Question: is it possible to change the currently selected tab of a tabControl in Dynamics NAV 2009 R2 via code?
Classic Client - Dynamics NAV 2009 R2

When I press the button 'Show second Tab', the tabPage should switch from the currently selected ('Allgemein') to 'Tab2'
I couldn't find anything about switching tabs in a tabControl in Navision
Thanks in advance
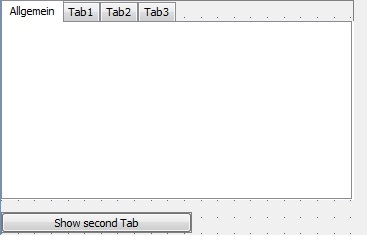
Answer: You're right - there is no simple way to programmatically change the selected tab. What you could do, however, is use code to activate the first control on the desired tab. To do this, the OnPush of your "Show second Tab" button should contain:
'''
CURRFORM.TheNameOfTheFirstControlOnTheSecondTab.ACTIVATE;
'''